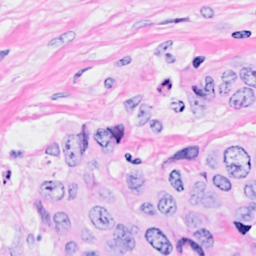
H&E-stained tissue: Breast